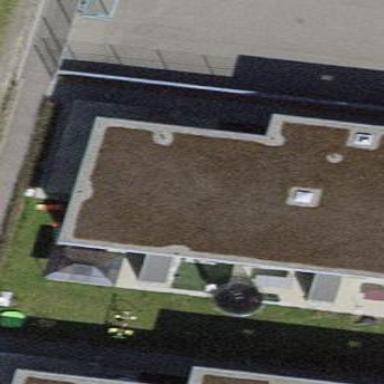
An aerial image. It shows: Building with flat roof.